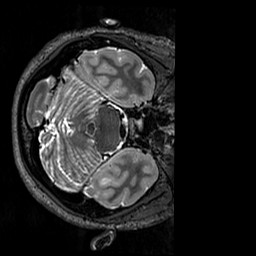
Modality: T2w
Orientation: axial
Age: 22
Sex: female
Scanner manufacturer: siemens
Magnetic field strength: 3 T
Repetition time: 3.2 s
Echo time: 0.728 s